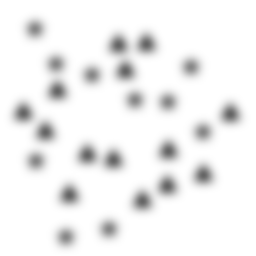
Squares: 0
Triangles: 14
Stars: 10
Total shapes: 24